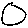
Label: circle